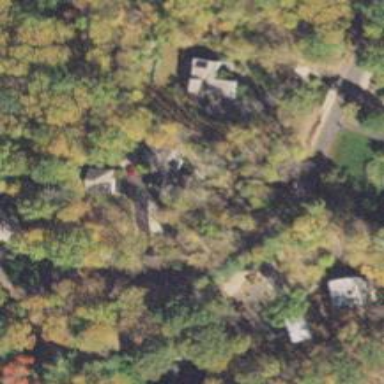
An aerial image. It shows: Residential driveway used as service road.